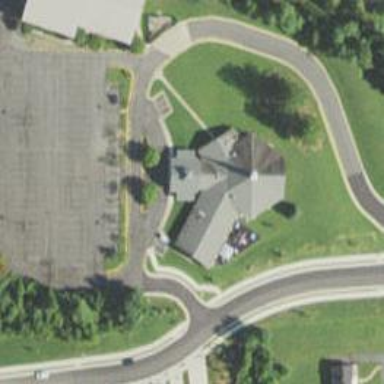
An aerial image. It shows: Parking space.